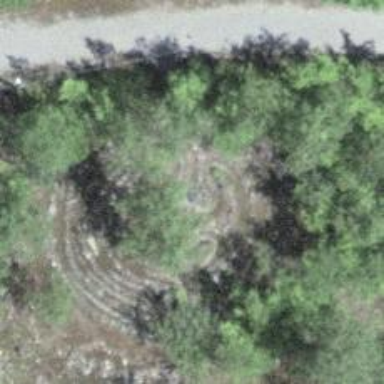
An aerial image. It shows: Maze attraction.